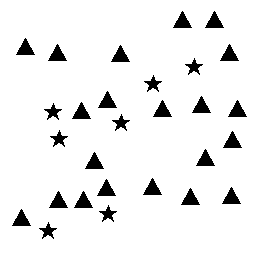
Squares: 0
Triangles: 21
Stars: 7
Total shapes: 28